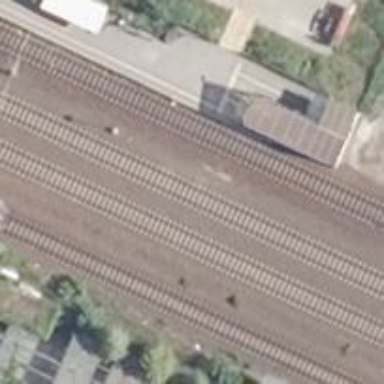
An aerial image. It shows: Platform edge at railway station.